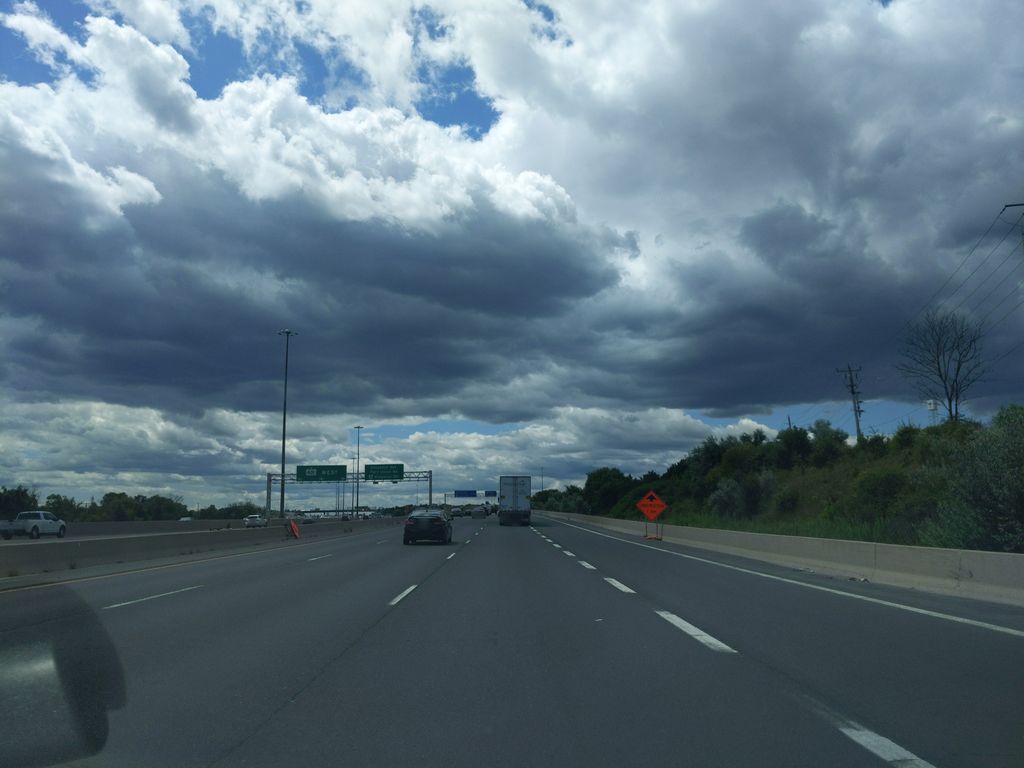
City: toronto